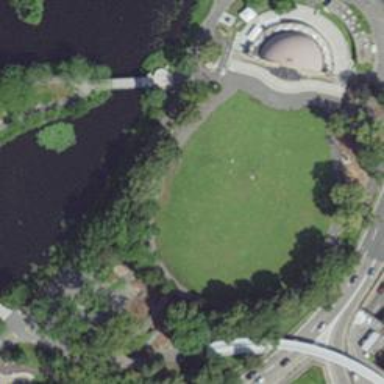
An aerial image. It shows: Historic memorial.